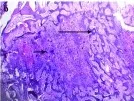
Photomicrograph of the excisional biopsy. (
b) Scattered clusters of multinucleated giant cells (short arrows) (original magnification 40x).
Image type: pathology (h&e)